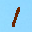
Label: 1